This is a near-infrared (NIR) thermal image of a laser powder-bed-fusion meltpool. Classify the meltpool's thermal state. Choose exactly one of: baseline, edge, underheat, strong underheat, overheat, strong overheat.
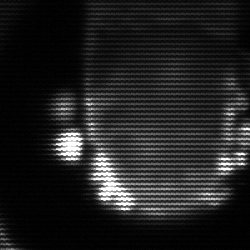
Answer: baseline